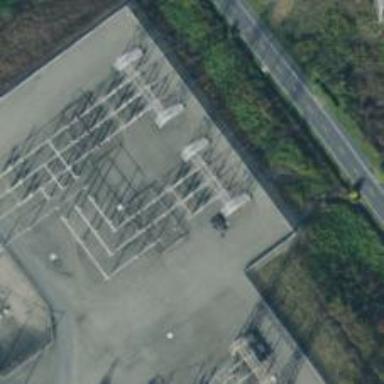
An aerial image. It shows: Outdoor switch for power.